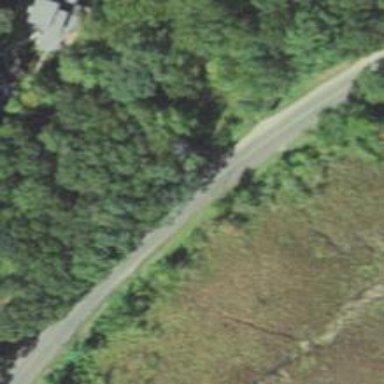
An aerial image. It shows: Residential driveway.